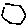
Label: hexagon